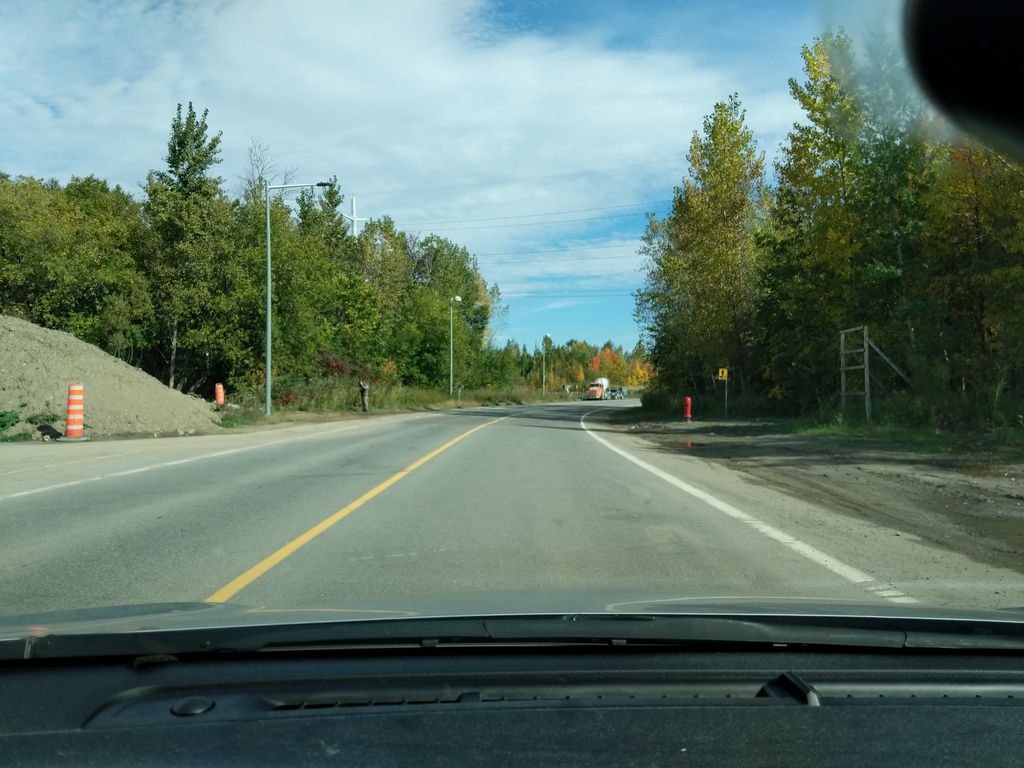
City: quebec_city